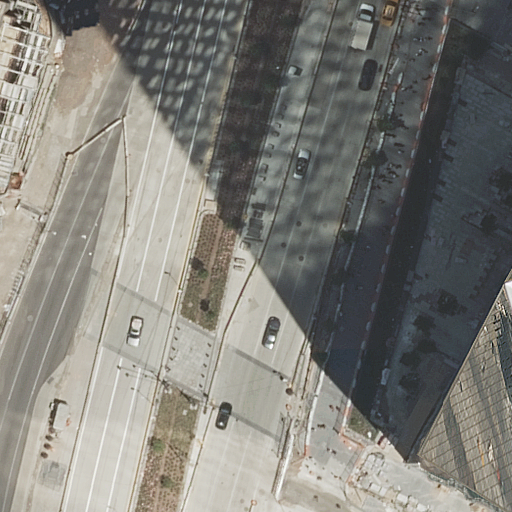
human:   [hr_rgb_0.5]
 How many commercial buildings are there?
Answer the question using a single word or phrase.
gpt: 1

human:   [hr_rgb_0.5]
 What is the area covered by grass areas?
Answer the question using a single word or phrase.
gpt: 580m2

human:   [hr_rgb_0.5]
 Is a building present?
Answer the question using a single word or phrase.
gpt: yes

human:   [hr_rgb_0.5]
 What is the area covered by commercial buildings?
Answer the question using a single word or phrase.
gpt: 5359m2

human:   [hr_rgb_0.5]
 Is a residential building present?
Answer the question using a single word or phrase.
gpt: yes

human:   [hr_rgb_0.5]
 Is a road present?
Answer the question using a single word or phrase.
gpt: yes

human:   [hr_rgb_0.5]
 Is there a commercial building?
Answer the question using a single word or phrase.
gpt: yes

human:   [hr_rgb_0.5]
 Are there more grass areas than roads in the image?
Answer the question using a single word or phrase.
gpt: no

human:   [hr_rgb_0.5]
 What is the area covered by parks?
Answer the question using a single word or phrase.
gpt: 4989m2

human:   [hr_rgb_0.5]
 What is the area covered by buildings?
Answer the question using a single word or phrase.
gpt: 9946m2

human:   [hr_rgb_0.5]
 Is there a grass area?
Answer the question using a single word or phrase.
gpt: yes

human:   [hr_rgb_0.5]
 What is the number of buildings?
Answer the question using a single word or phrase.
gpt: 2

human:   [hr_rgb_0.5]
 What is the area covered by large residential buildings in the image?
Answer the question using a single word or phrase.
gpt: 4587m2

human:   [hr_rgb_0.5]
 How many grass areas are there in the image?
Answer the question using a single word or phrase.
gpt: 3

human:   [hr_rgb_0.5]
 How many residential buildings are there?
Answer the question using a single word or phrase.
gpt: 1

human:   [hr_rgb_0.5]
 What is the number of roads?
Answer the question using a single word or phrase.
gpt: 8

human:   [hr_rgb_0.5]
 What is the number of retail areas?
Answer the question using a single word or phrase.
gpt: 1

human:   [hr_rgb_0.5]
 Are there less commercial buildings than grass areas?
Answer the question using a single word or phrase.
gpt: yes

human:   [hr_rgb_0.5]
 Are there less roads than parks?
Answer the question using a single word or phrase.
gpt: no

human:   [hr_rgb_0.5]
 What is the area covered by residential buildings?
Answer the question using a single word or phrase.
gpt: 4587m2

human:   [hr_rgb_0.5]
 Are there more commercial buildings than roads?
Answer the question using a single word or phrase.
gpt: no

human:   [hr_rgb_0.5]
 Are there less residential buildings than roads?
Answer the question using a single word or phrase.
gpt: yes

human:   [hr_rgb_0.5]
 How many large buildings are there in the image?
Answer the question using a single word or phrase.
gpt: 2

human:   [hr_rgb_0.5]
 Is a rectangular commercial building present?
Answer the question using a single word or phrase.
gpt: no

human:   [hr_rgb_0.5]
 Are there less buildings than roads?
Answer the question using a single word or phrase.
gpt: yes

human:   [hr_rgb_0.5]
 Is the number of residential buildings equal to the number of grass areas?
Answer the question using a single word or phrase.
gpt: no

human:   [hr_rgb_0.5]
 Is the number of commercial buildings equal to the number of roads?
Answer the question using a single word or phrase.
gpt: no

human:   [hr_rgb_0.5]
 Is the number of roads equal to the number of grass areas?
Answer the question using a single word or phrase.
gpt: no

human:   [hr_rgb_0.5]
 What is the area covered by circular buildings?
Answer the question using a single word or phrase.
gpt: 0m2

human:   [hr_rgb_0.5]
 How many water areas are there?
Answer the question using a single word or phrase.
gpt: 0

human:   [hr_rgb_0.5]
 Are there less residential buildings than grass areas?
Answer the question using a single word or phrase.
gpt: yes

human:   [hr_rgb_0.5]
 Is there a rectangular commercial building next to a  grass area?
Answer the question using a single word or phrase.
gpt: no

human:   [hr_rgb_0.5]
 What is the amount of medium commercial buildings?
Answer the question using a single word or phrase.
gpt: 0

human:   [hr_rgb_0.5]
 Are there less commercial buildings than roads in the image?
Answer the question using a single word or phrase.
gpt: yes

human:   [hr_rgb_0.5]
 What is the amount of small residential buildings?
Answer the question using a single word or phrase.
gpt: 0

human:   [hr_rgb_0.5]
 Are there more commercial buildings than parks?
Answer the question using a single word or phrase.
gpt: no

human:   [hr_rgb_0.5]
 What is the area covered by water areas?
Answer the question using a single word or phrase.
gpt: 0m2

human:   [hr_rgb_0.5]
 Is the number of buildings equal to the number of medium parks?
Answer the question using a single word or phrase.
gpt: no

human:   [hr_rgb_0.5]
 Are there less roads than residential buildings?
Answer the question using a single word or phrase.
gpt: no

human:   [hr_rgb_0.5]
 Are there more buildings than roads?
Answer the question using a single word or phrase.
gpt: no

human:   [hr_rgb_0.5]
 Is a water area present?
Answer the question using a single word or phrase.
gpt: no

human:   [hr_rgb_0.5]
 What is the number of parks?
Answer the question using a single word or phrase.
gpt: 1

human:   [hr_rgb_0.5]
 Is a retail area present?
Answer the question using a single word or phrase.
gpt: yes

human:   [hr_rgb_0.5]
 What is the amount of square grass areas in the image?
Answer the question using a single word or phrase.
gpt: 0

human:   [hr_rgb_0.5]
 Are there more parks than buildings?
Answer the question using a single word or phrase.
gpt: no

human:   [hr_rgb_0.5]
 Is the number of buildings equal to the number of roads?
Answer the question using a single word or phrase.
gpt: no

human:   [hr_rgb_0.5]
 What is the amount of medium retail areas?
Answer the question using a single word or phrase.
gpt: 0

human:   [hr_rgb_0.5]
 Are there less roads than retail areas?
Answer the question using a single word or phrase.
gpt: no

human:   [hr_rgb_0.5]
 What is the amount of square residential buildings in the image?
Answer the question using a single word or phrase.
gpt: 0

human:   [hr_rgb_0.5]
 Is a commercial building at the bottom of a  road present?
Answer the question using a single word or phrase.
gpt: yes

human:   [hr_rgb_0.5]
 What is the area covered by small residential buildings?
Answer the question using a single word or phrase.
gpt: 0m2

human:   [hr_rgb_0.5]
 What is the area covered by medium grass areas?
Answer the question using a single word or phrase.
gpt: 566m2

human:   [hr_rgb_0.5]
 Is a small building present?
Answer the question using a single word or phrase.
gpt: no

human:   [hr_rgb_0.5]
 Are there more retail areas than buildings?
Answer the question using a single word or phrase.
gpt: no

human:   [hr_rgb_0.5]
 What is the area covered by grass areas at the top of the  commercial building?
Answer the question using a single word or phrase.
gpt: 129m2

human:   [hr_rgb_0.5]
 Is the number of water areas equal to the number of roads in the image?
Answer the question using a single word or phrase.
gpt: no

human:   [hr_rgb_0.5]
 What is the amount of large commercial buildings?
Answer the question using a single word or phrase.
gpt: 1

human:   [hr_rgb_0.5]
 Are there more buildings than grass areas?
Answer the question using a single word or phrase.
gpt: no

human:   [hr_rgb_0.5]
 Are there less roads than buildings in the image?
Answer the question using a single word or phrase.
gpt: no

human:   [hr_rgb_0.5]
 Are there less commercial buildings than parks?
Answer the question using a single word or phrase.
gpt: no

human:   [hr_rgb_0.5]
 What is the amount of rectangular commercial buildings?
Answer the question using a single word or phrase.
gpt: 0

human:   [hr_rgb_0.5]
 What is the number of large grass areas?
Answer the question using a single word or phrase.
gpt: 0

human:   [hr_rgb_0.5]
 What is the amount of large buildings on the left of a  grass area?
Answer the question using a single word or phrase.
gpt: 1

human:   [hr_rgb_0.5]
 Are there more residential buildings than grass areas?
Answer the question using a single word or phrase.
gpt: no